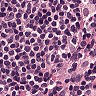
Metastatic tissue present: no